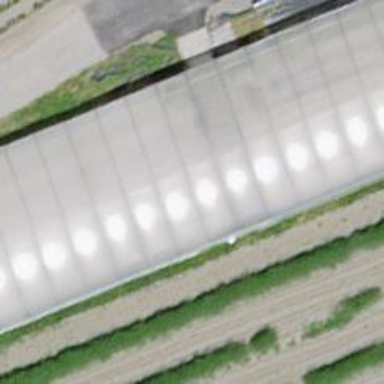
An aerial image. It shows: Greenhouse.